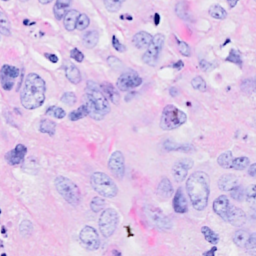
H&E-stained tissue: Breast